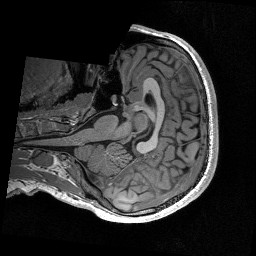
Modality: T1w
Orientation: axial
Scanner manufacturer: siemens
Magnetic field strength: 3 T
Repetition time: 2.53 s
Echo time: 0.00267 s